Question: I got a dictionary of chars, with an int value and a binary value of it and the binary values of the words, and it looks like this:
> 10,000;121,001;13,010;33,011;100,1000;32,1001;104,1010;101,1011;111,1100;108,1101;119,1110;114,1111;10101011001100111101100111111011000011011010000
... where the numbers like '10 - 121 -13 -33' and others are int values of a character, next to them are the binary value of the char, and then the sequence of 1 and 0 are the code message.
After I read it from a file txt, I split it in strings array so I can have a hashmap with the char as a key and the binary value as value.
Then I save it in an array of nodes so I can take them easily, the problem is this:
> 1!y1y111!y11111!
> hey world!!
'''
void decompress() throws HuffmanException, IOException {
File file = FilesManager.chooseUncompressedFile();
if (file == null) {
throw new HuffmanException("No file");
}
FileReader read = new FileReader(file);
BufferedReader buff = new BufferedReader(read);
String auxText;
StringBuilder compressFromFile = new StringBuilder();
do {
auxText = buff.readLine();
if (auxText != null) {
compressFromFile.append(auxText);
}
} while (auxText != null);
String[] auxSplit1 = compressFromFile.toString().split(" ");
String rest1 = auxSplit1[1];
String[] auxSplit2 = rest1.split(";");
System.out.println(auxSplit2[2]);
HashMap<Integer, String> map = new HashMap<>();
String[] tomapAux;
for (int i = 0; i < auxSplit2.length - 2; i++) {
tomapAux = auxSplit2[i].split(",");
map.put(Integer.valueOf(tomapAux[0]), tomapAux[1]);
}
ArrayList<CharCode> charCodeArrayList = new ArrayList<>();
map.forEach((k, v) -> charCodeArrayList.add(new CharCode((char) k.intValue(), v)));
charCodeArrayList.sort(new Comparator<CharCode>() {
@Override
public int compare(CharCode o1, CharCode o2) {
return extractInt(o1.getCode()) - extractInt(o2.getCode());
}
int extractInt(String s) {
String num = s.replaceAll("\D", "");
return num.isEmpty() ? 0 : Integer.parseInt(num);
}
});
for (int i = 0; i < charCodeArrayList.size(); i++) {
System.out.println("Pos " + i + " char: " + charCodeArrayList.get(i).getChr() + " code: " + charCodeArrayList.get(i).getCode());
}
String st = auxSplit2[auxSplit2.length - 1];
System.out.println("before: " + st);
String newChar = String.valueOf(charCodeArrayList.get(0).getChr());
String oldChar = charCodeArrayList.get(0).getCode();
for (CharCode aCharCodeArrayList : charCodeArrayList) {
st = st.replace(oldChar, newChar);
newChar = String.valueOf(aCharCodeArrayList.getChr());
oldChar = aCharCodeArrayList.getCode();
}
System.out.println("after : " +st);
}
'''
'CharCode'
'''
public class CharCode implements Comparable<CharCode> {
private char chr;
private String code;
public CharCode(char chr, String code) {
this.chr = chr;
this.code = code;
}
public char getChr() {
return chr;
}
public String getCode() {
return code;
}
@Override
public int compareTo(CharCode cc) {
return ((int) this.chr) - ((int) cc.getChr());
}
'''
}

So if anyone can help me on improving my method so I can get a 'hey world!!' and not '1!y1y111!y11111! !!01', that would be great!
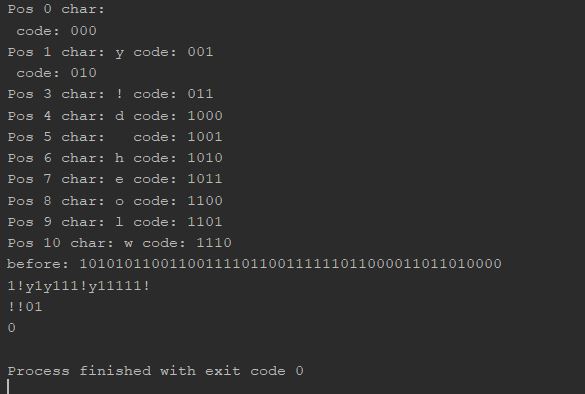
Answer: The problem with your program is that you're decoding in a wrong way: you take the first Huffman code, replace all of its occurences in a given string, then you do the same with the next Huffman code, and so on.
That's not the way of decoding Huffman-encoded string. In order to decode a Huffman-encoded string, you need to check if the PREFIX of the string is the same with some Huffman code. This is done by comparing the prefix of the string with Huffman codes one by one.
In your case:
iteration 1: '10101011001100111101100111111011000011011010000'
we check '000' - not a prefix
we check '001' - not a prefix
we check '010' - not a prefix
we check '011' - not a prefix
we check '1000' - not a prefix
we check '1001' - not a prefix
we check '1010' - found a prefix! and it corresponds to letter 'h'
Now we remove this prefix from the original string and so our string is
'1011001100111101100111111011000011011010000'
iteration 2: '1011001100111101100111111011000011011010000'
suitable prefix is '1011' which is letter 'e'
iteration 3: '001100111101100111111011000011011010000'
suitable prefix is '001' which is letter 'y'
iteration 4: '100111101100111111011000011011010000'
suitable prefix is '1001' which is space character
and so on, until nothing remains from the original string.
The modified code looks as follows:
'''
while(st.length() > 0)
{
for(int i_map = 0; i_map < charCodeArrayList.size(); i_map++)
{
CharCode cc = charCodeArrayList.get(i_map);
if(st.startsWith(cc.getCode()))
{
System.out.println("found: " + cc.getChr());
st = st.substring(cc.getCode().length());
break;
}//end if
}//end for
}//end while
'''